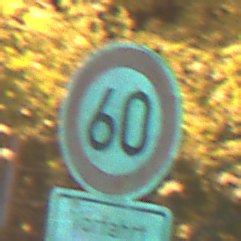
Verkehrszeichen: Geschwindigkeit60
Zusatzzeichen unten: HinweisGeaenderteVorfahrtVerkehrsfuehrungVerkehrsregelung1
Umgebung: Outdoor, Urban
Tageszeit: Night
Wetter: PartlyCloudy
Licht: Artificial
Jahreszeit: NotSpecified
Kontrast: HighContrast